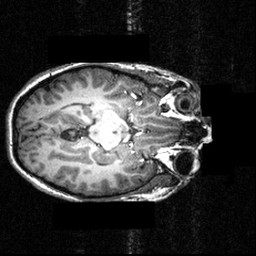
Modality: T1w
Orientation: axial
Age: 25
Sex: female
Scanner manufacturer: siemens
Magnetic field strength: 3.951 T
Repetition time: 1.5 s
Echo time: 0.00335 s